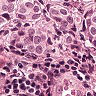
Metastatic tissue present: yes